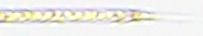
Label: Rhizosolenia